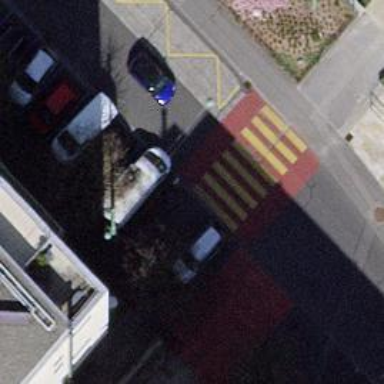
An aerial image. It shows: Marked zebra crossing on the road.